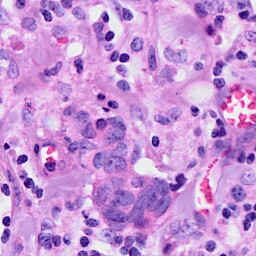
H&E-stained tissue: Breast